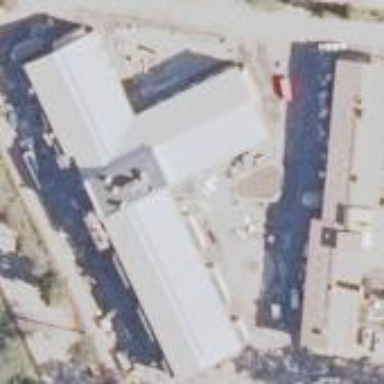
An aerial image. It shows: Public building.